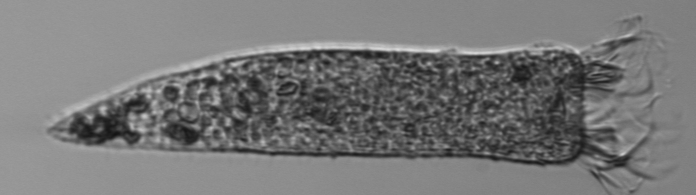
Label: Strombidium_conicum